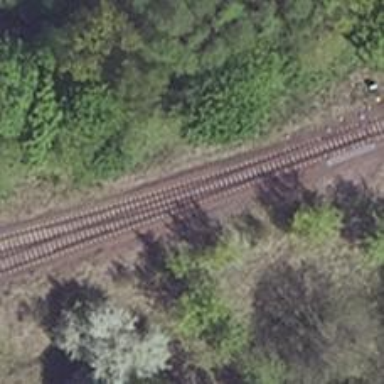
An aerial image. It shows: Railway switch.